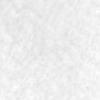
Label: no_change